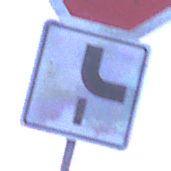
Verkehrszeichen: VerlaufVorfahrtsstrasse10
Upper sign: Stop
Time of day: SunriseSunset
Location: Outdoor (Urban)
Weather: Overcast
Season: NotSpecified
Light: Natural